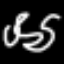
Label: squiggle